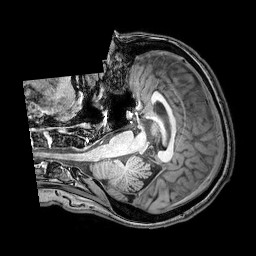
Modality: T1w
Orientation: axial
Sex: female
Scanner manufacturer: philips
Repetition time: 0.0082 s
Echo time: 0.00377 s